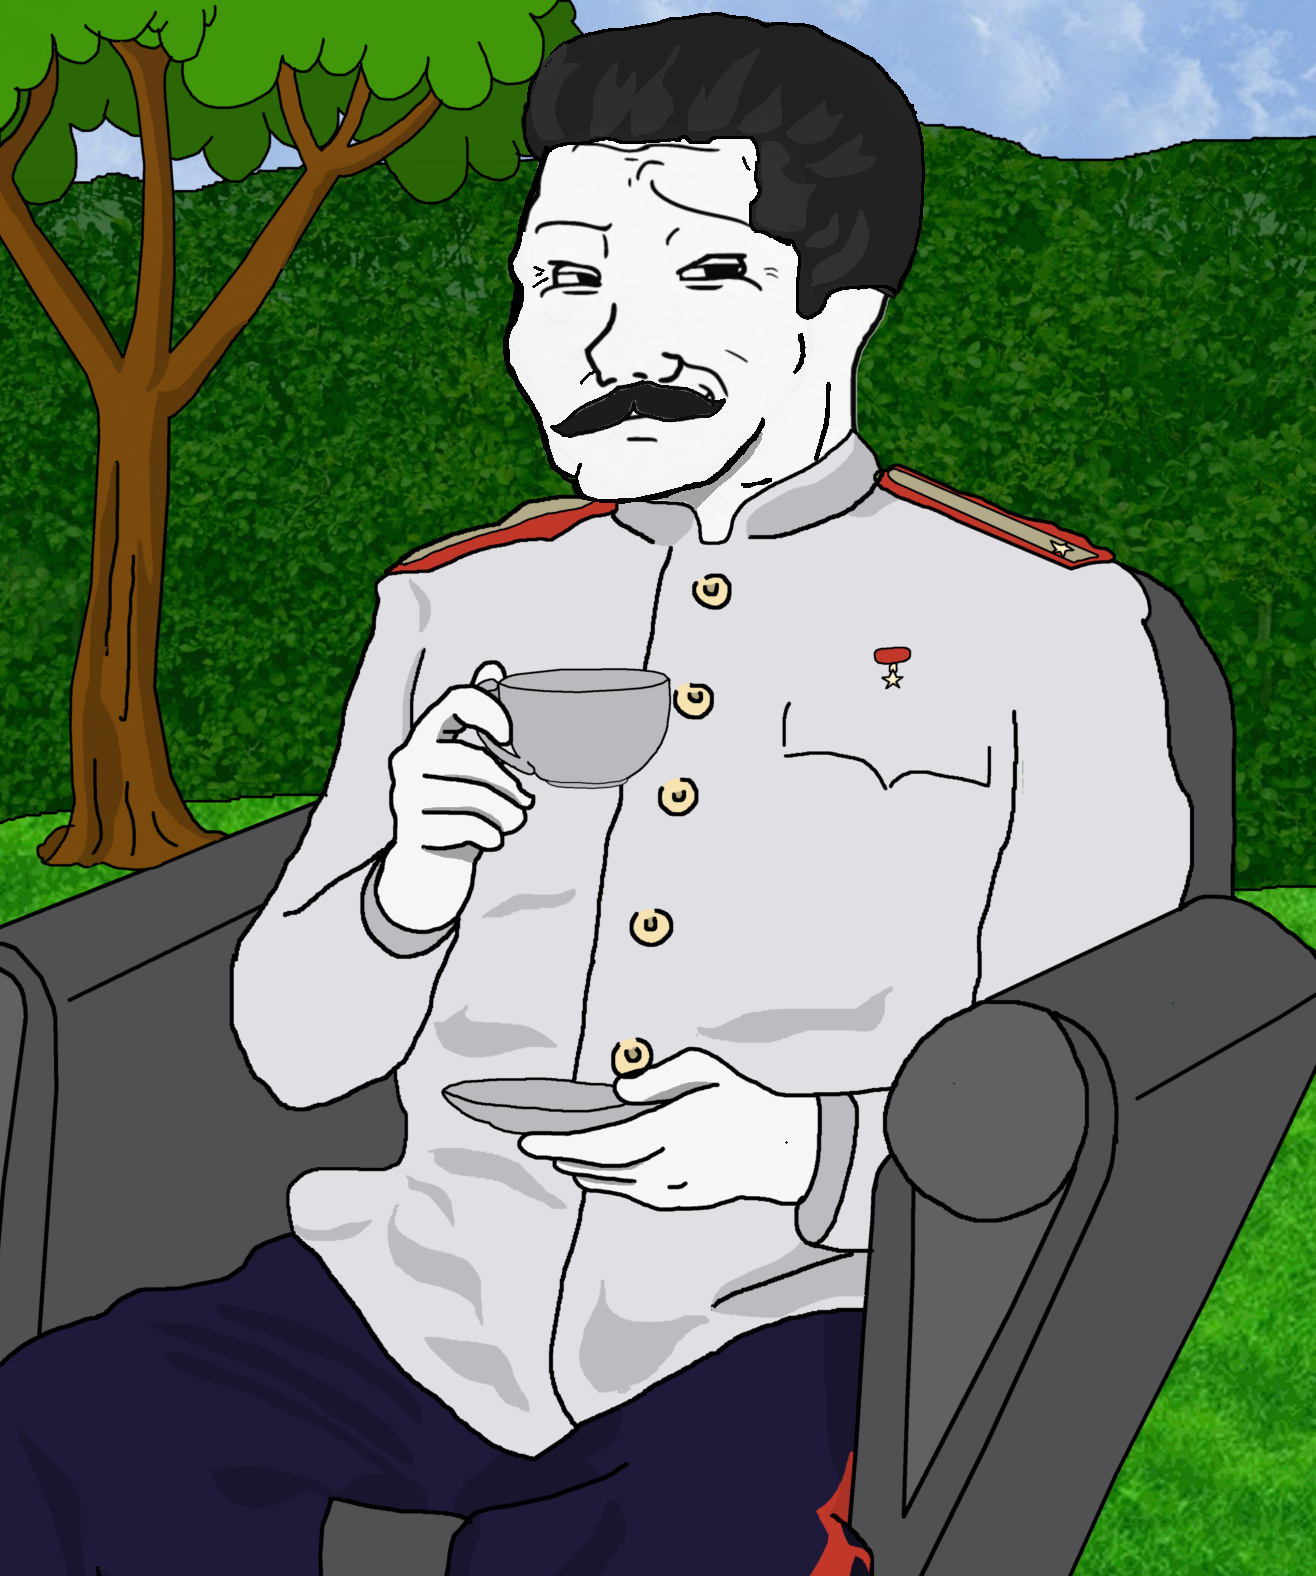
Label: 5_Wojak_with_Background